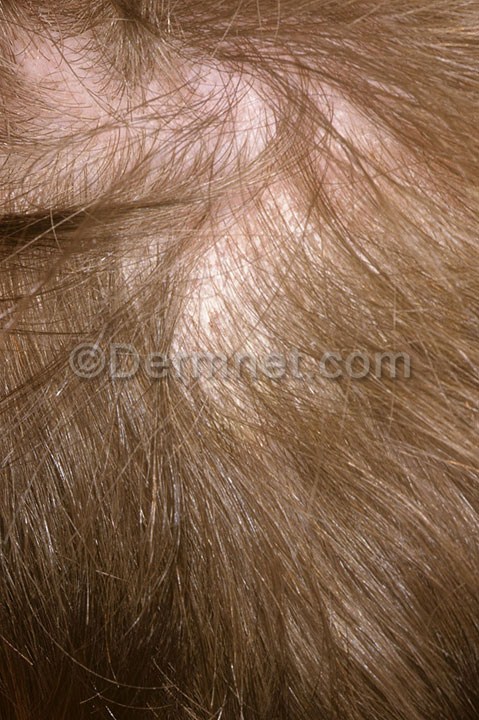
Disease: Psoriasis pictures Lichen Planus and related diseases